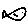
Label: fish